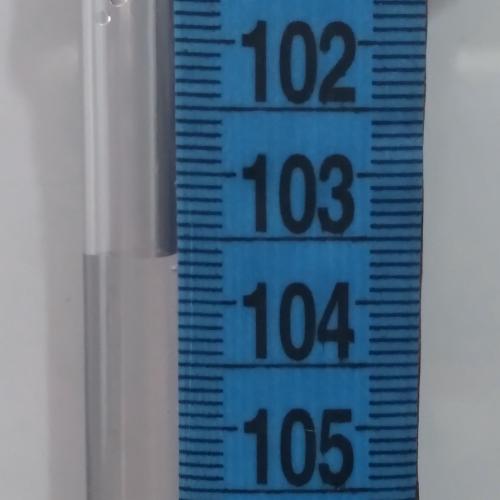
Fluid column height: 103.6 cm